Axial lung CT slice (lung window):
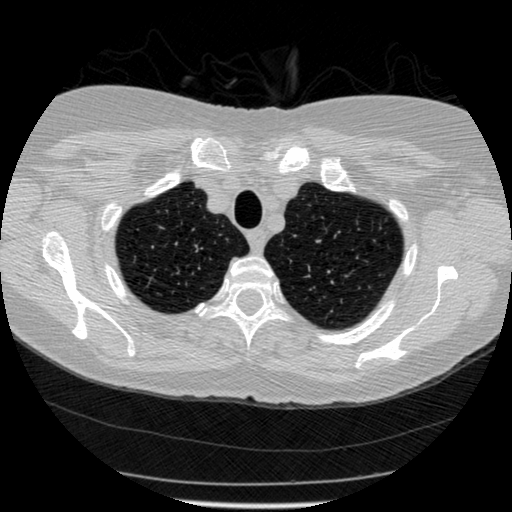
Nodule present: no